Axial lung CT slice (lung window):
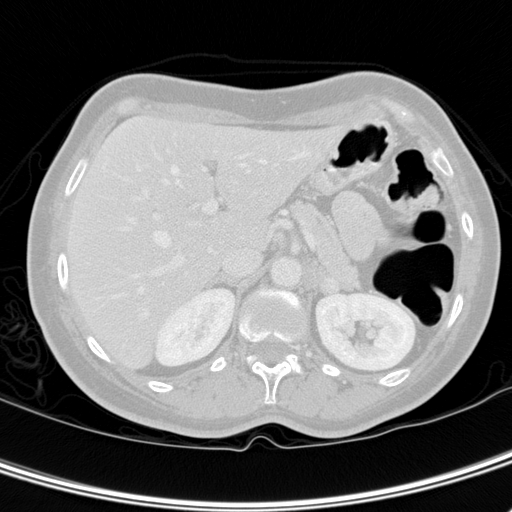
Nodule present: no